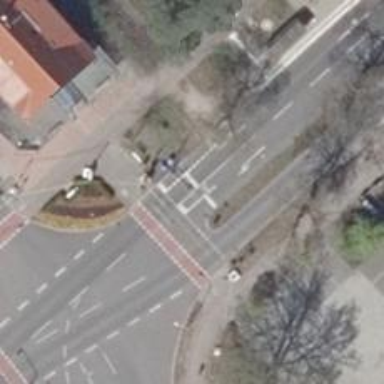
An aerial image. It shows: Road with traffic signals.